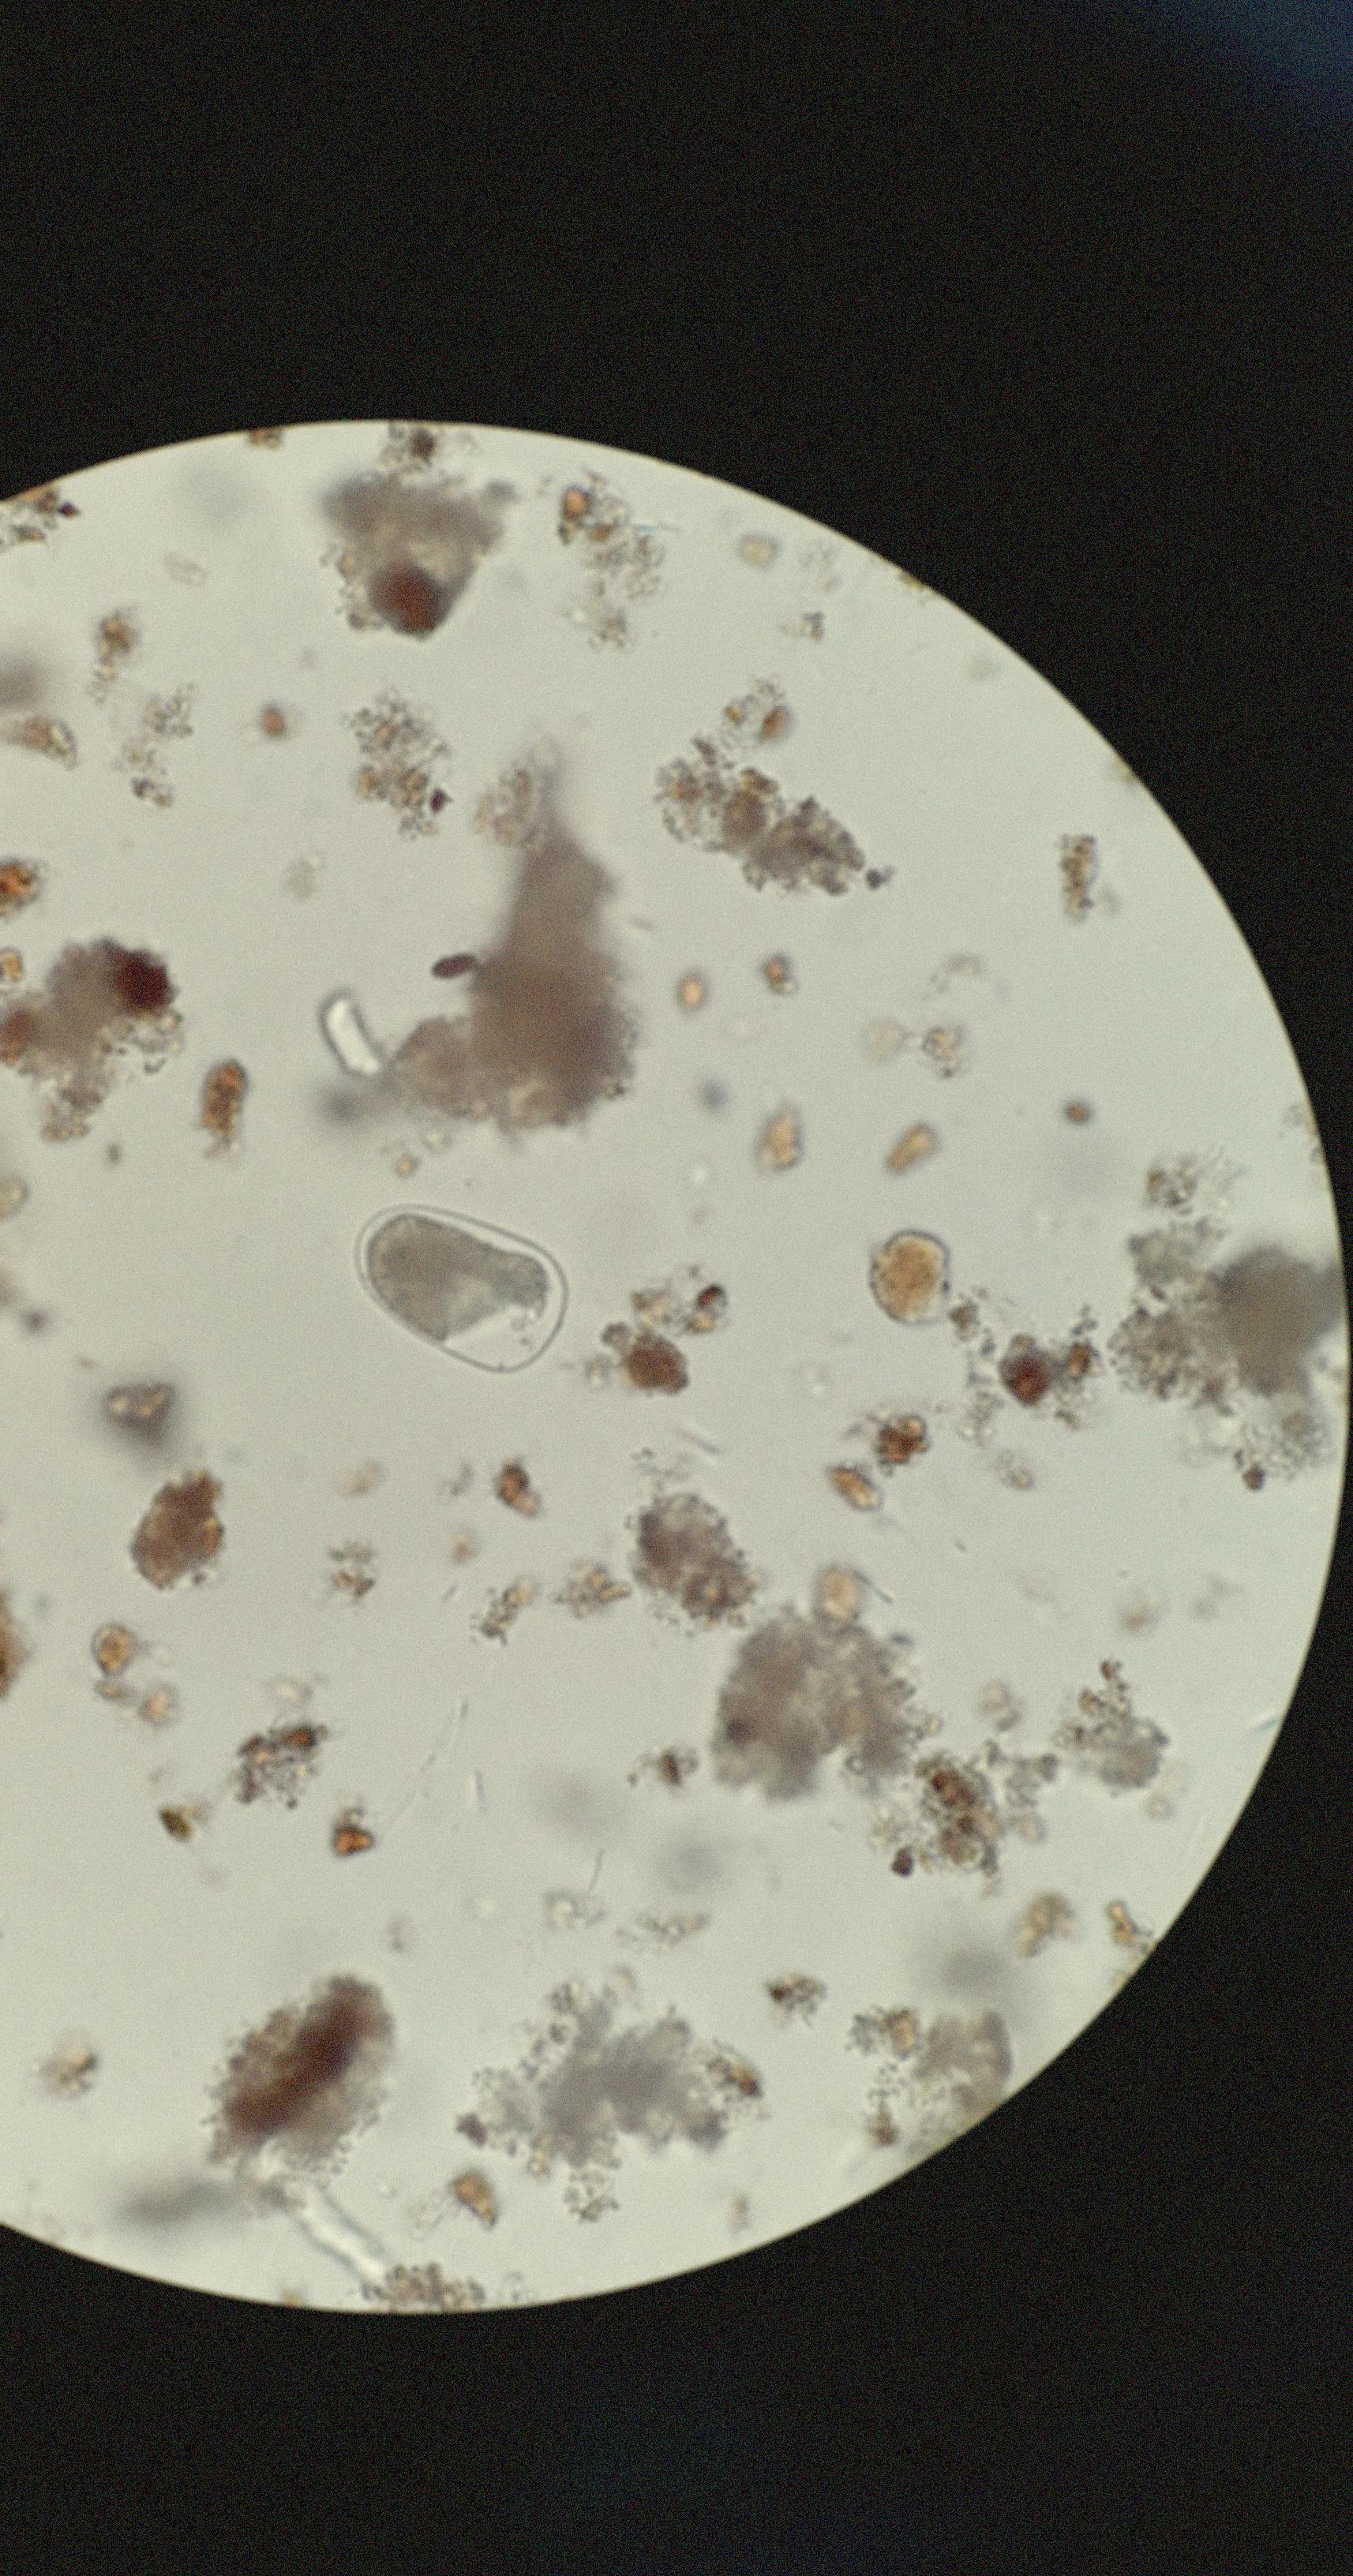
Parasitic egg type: Hookworm egg